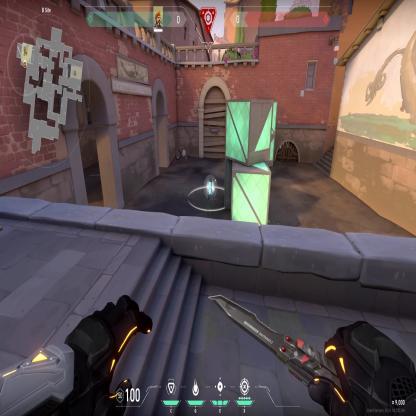
Label: planted spike